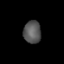
Tissue: lung
Cell type: Epithelial cells
Senescence score: 0.2195
Nuclear area (px): 389
Mean DAPI intensity: 86.257